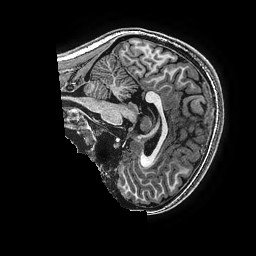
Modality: T1w
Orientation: sagittal
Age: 13
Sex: female
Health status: ill
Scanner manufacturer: ge
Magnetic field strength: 3 T
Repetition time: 0.00766 s
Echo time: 0.003476 s